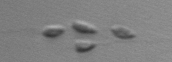
Label: Dinobryon